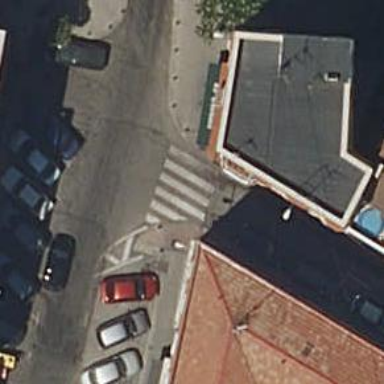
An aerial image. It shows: Uncontrolled road crossing.